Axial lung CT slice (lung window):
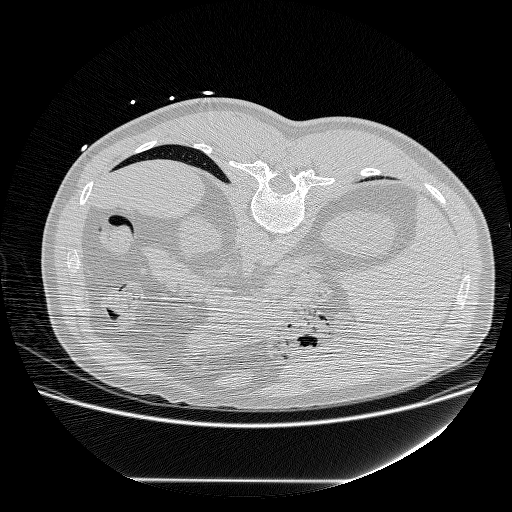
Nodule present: no